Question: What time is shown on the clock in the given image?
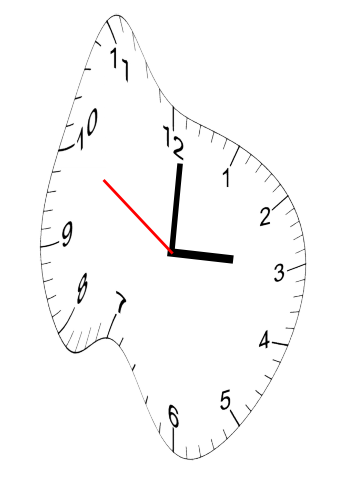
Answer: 03:00:50